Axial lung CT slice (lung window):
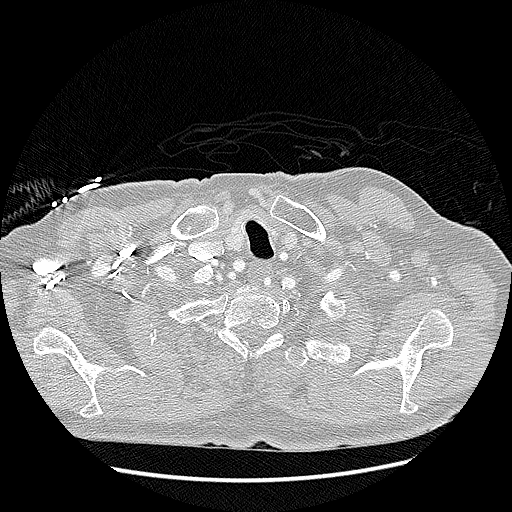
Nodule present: no